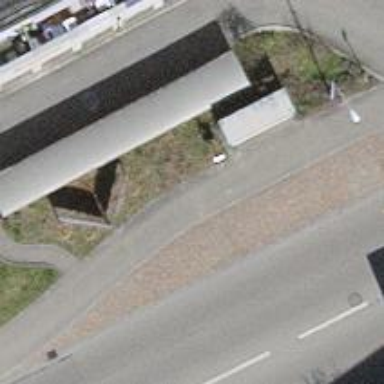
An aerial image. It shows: Bus stop with platform for public transport.